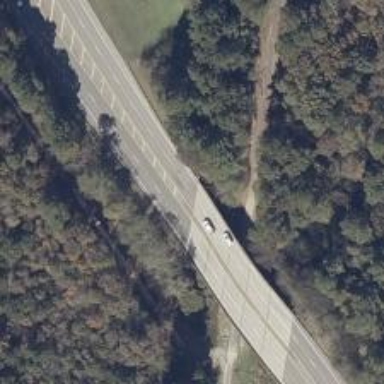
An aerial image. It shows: Primary highway bridge with dual carriageway.